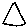
Label: triangle